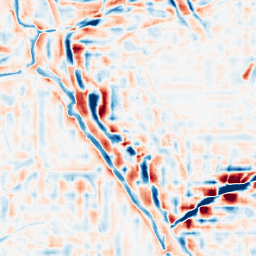
Category: wavelet
Decomposition family: wavelet_reverse_biorthogonal
Decomposition parameters: wavelet: rbio2.4
level: 4
Upsampling method: cubic_mitchell
Upsampling parameters: scale: 4
Upsampling scale: 4